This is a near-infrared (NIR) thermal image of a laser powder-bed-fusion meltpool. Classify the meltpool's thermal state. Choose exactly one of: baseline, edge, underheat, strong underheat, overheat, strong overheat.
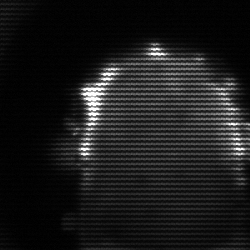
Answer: baseline